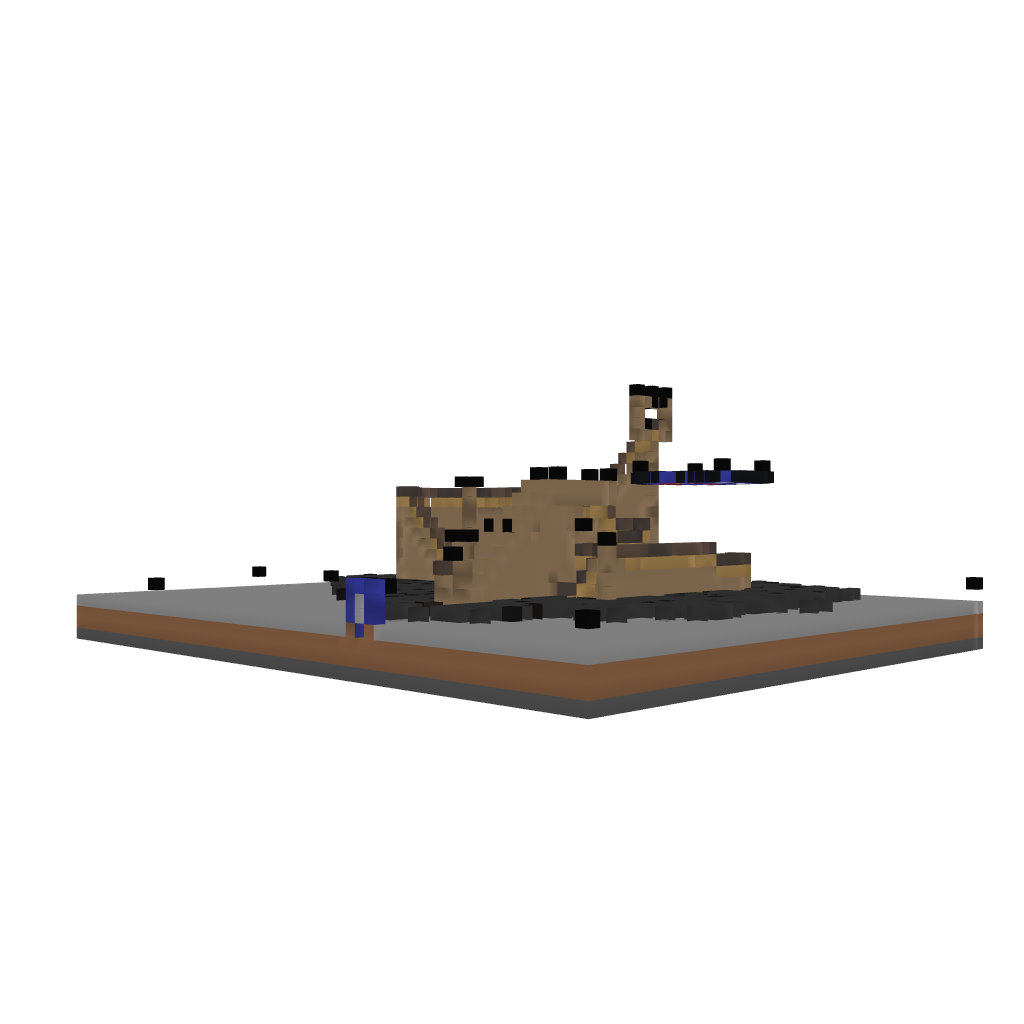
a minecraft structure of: Monster Roller Coaster